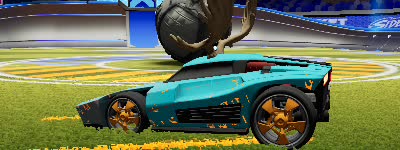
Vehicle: breakout